Question: I have layout structure:
'''
<LinearLayout
xmlns:android="http://schemas.android.com/apk/res/android"
android:layout_width="fill_parent"
android:layout_height="fill_parent"
android:orientation="vertical" >
<com.google.ads.AdView
android:layout_width="fill_parent"
android:layout_height="wrap_content"
ads:adSize="BANNER"
/>
<LinearLayout style="@style/TitleBar"
android:layout_width="fill_parent"
android:layout_height="45dip"
// title bar
</LinearLayout>
<RelativeLayout
android:layout_width="fill_parent"
android:layout_height="fill_parent"
android:orientation="vertical"
// main layout with all needed elements and background!" >
</RelativeLayout>
</LinearLayout>
'''
Everything look fine, until my AdMob disappered. Then I can see empty black region with admob size.
UPDATE: my screen shot:

normally I cas see here ad block, but when I get onFailedToReceiveAd(Ad request successful, but no ad returned due to lack of ad inventory.) ad disappers and my layout not fill all screen.
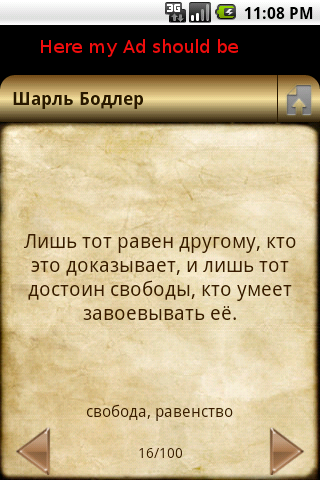
Answer: What you describe looks weird...
The reason I believed caused an ad to disappear was in case an ad is refreshed and then no ad is served due to lack of ad on AdMob side.
But from my own test, once an ad is loaded, if a subsequent ad refresh fails, the previous ad stays displayed, I haven't seen ads 'disappear'.
Maybe you could look at logcat and see if you get any errors there.
Here is some code I used to test Ad Request delivery/failure on my own app.
In case the blanks appears after an Ad fails loading, I suppose you could put some code inside the onFailedToReceiveAd to resize the AdView
'''
AdView av = (AdView)findViewById(R.id.adView);
// Set AdListener
av.setAdListener(new AdListener() {
AdView av = (AdView)findViewById(R.id.adView);
@Override
public void onFailedToReceiveAd(Ad ad, ErrorCode error) {
System.err.println("Ad failed: " + ad.toString() + error.toString());
av.setVisibility(AdView.GONE);//By setting visibility to GONE, you hide the AdView, but the AdView won't refresh automaticaly anymore.
}
@Override
public void onReceiveAd(Ad ad) {
System.out.println("Ad received: " + ad.toString());
av.setVisibility(AdView.VISIBLE);
}
});
// Create an ad request.
AdRequest adRequest = new AdRequest();
// Start loading the ad in the background.
av.loadAd(adRequest);
'''